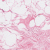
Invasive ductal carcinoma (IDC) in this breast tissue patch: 0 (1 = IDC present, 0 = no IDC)